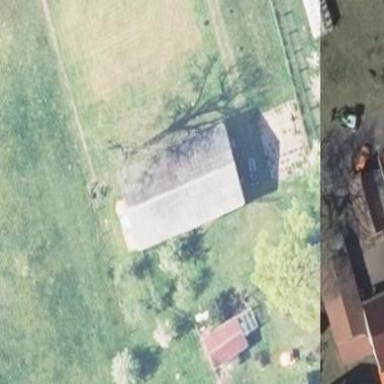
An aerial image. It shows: Gabled roof on farm auxiliary building.